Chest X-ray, PA view. Patient: 50 years old, sex M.
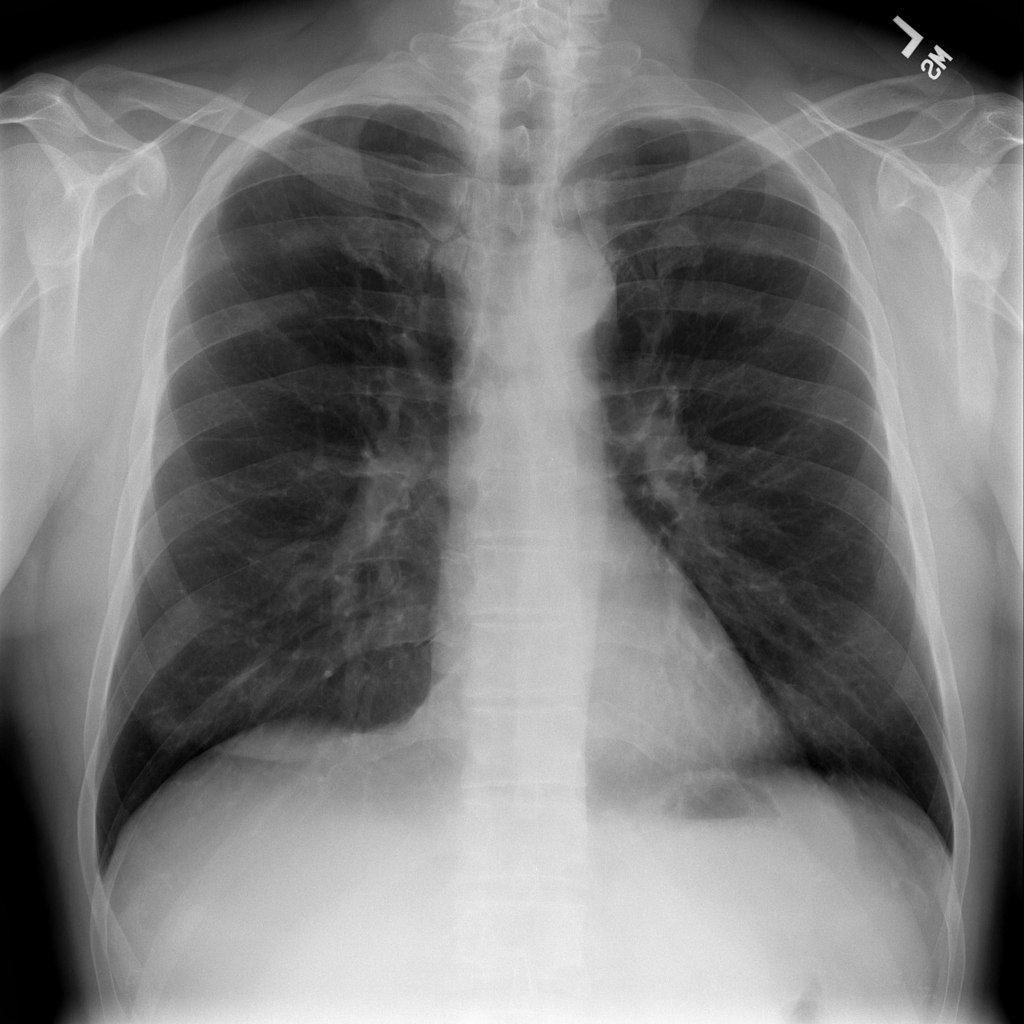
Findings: No Finding